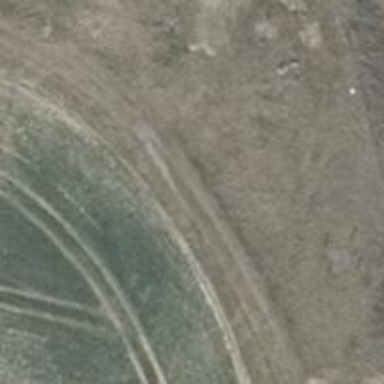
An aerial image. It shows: Grass track with grade3 surface.